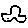
Label: car